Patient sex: F
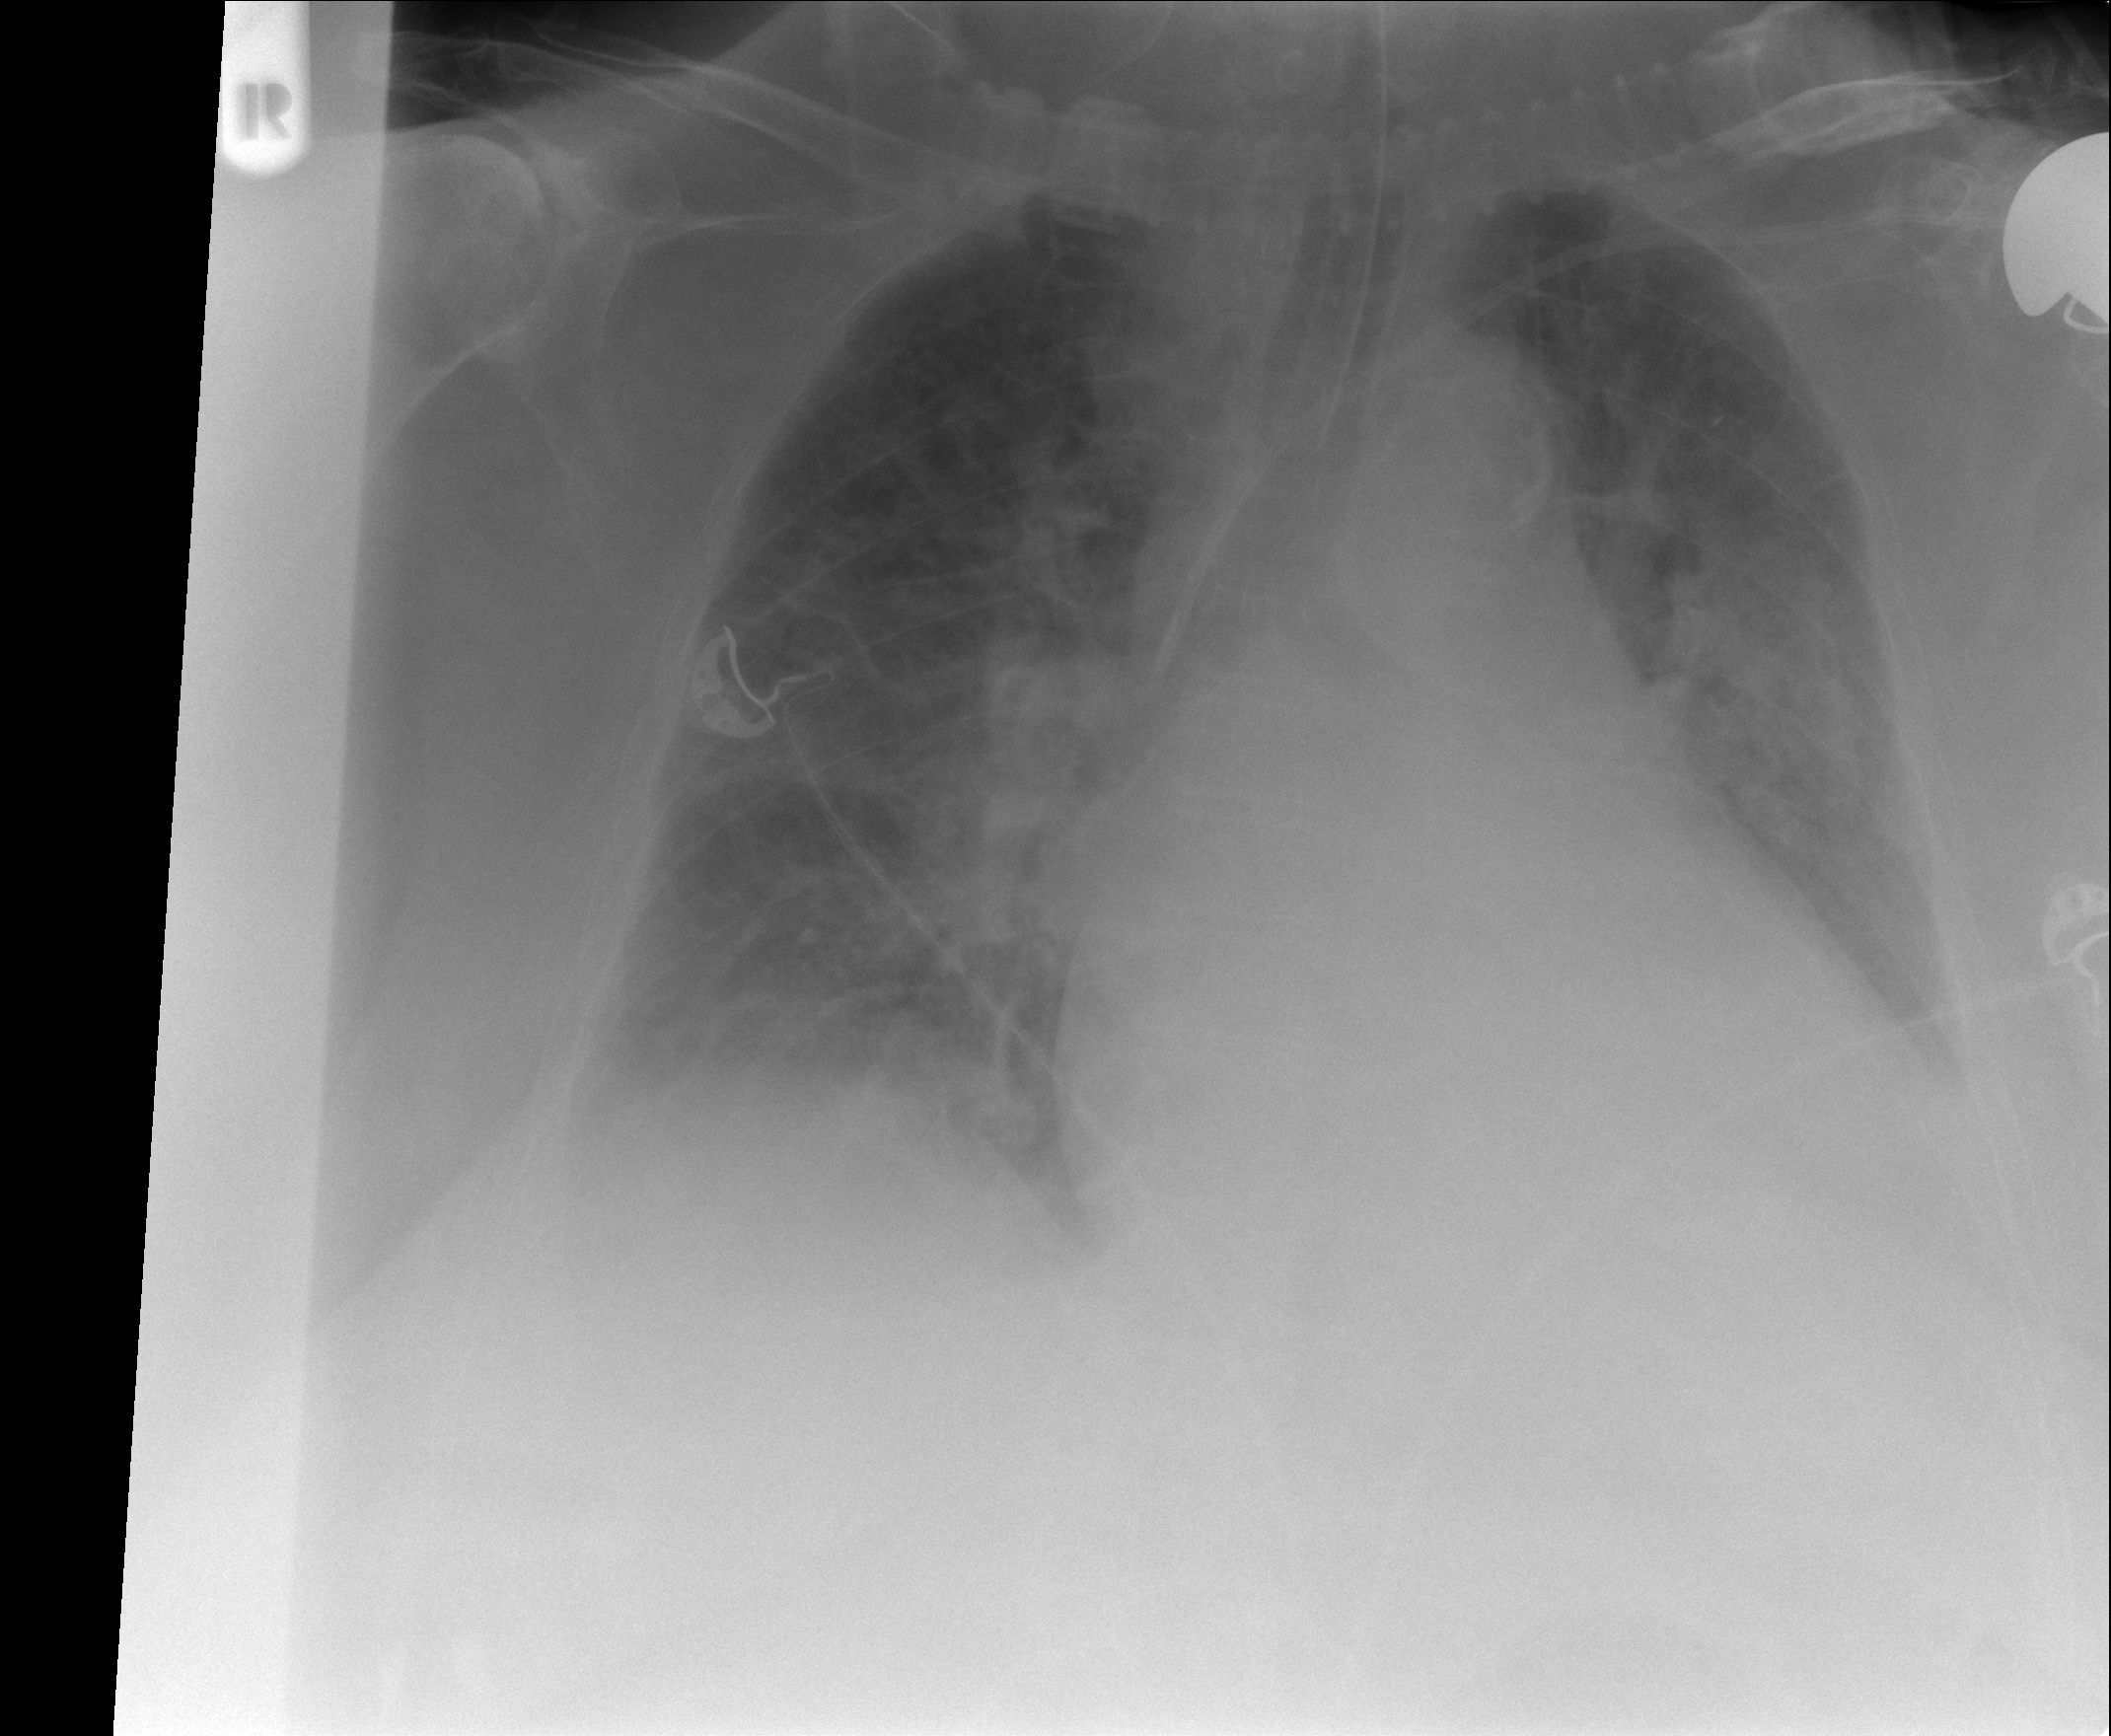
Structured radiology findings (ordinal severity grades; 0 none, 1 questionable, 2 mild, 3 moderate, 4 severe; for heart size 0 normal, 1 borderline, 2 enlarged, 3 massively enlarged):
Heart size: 2
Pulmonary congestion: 2
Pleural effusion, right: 2
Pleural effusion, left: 2
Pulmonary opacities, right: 2
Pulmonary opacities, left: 2
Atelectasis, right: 2
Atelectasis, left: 3